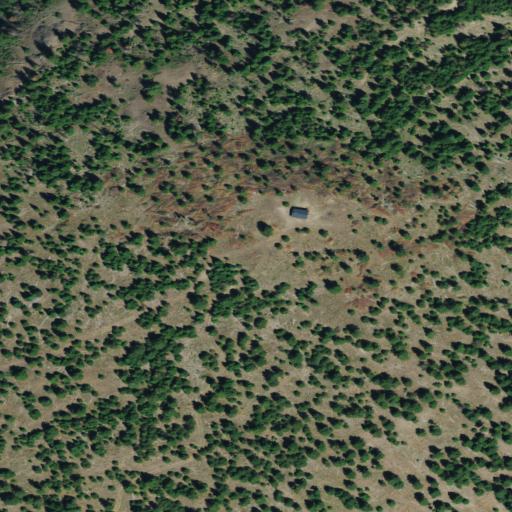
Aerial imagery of mountain in Oregon named Opal Butte containing evergreen forest, grassland, and shrub